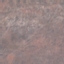
Label: HerbaceousVegetation